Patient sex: F
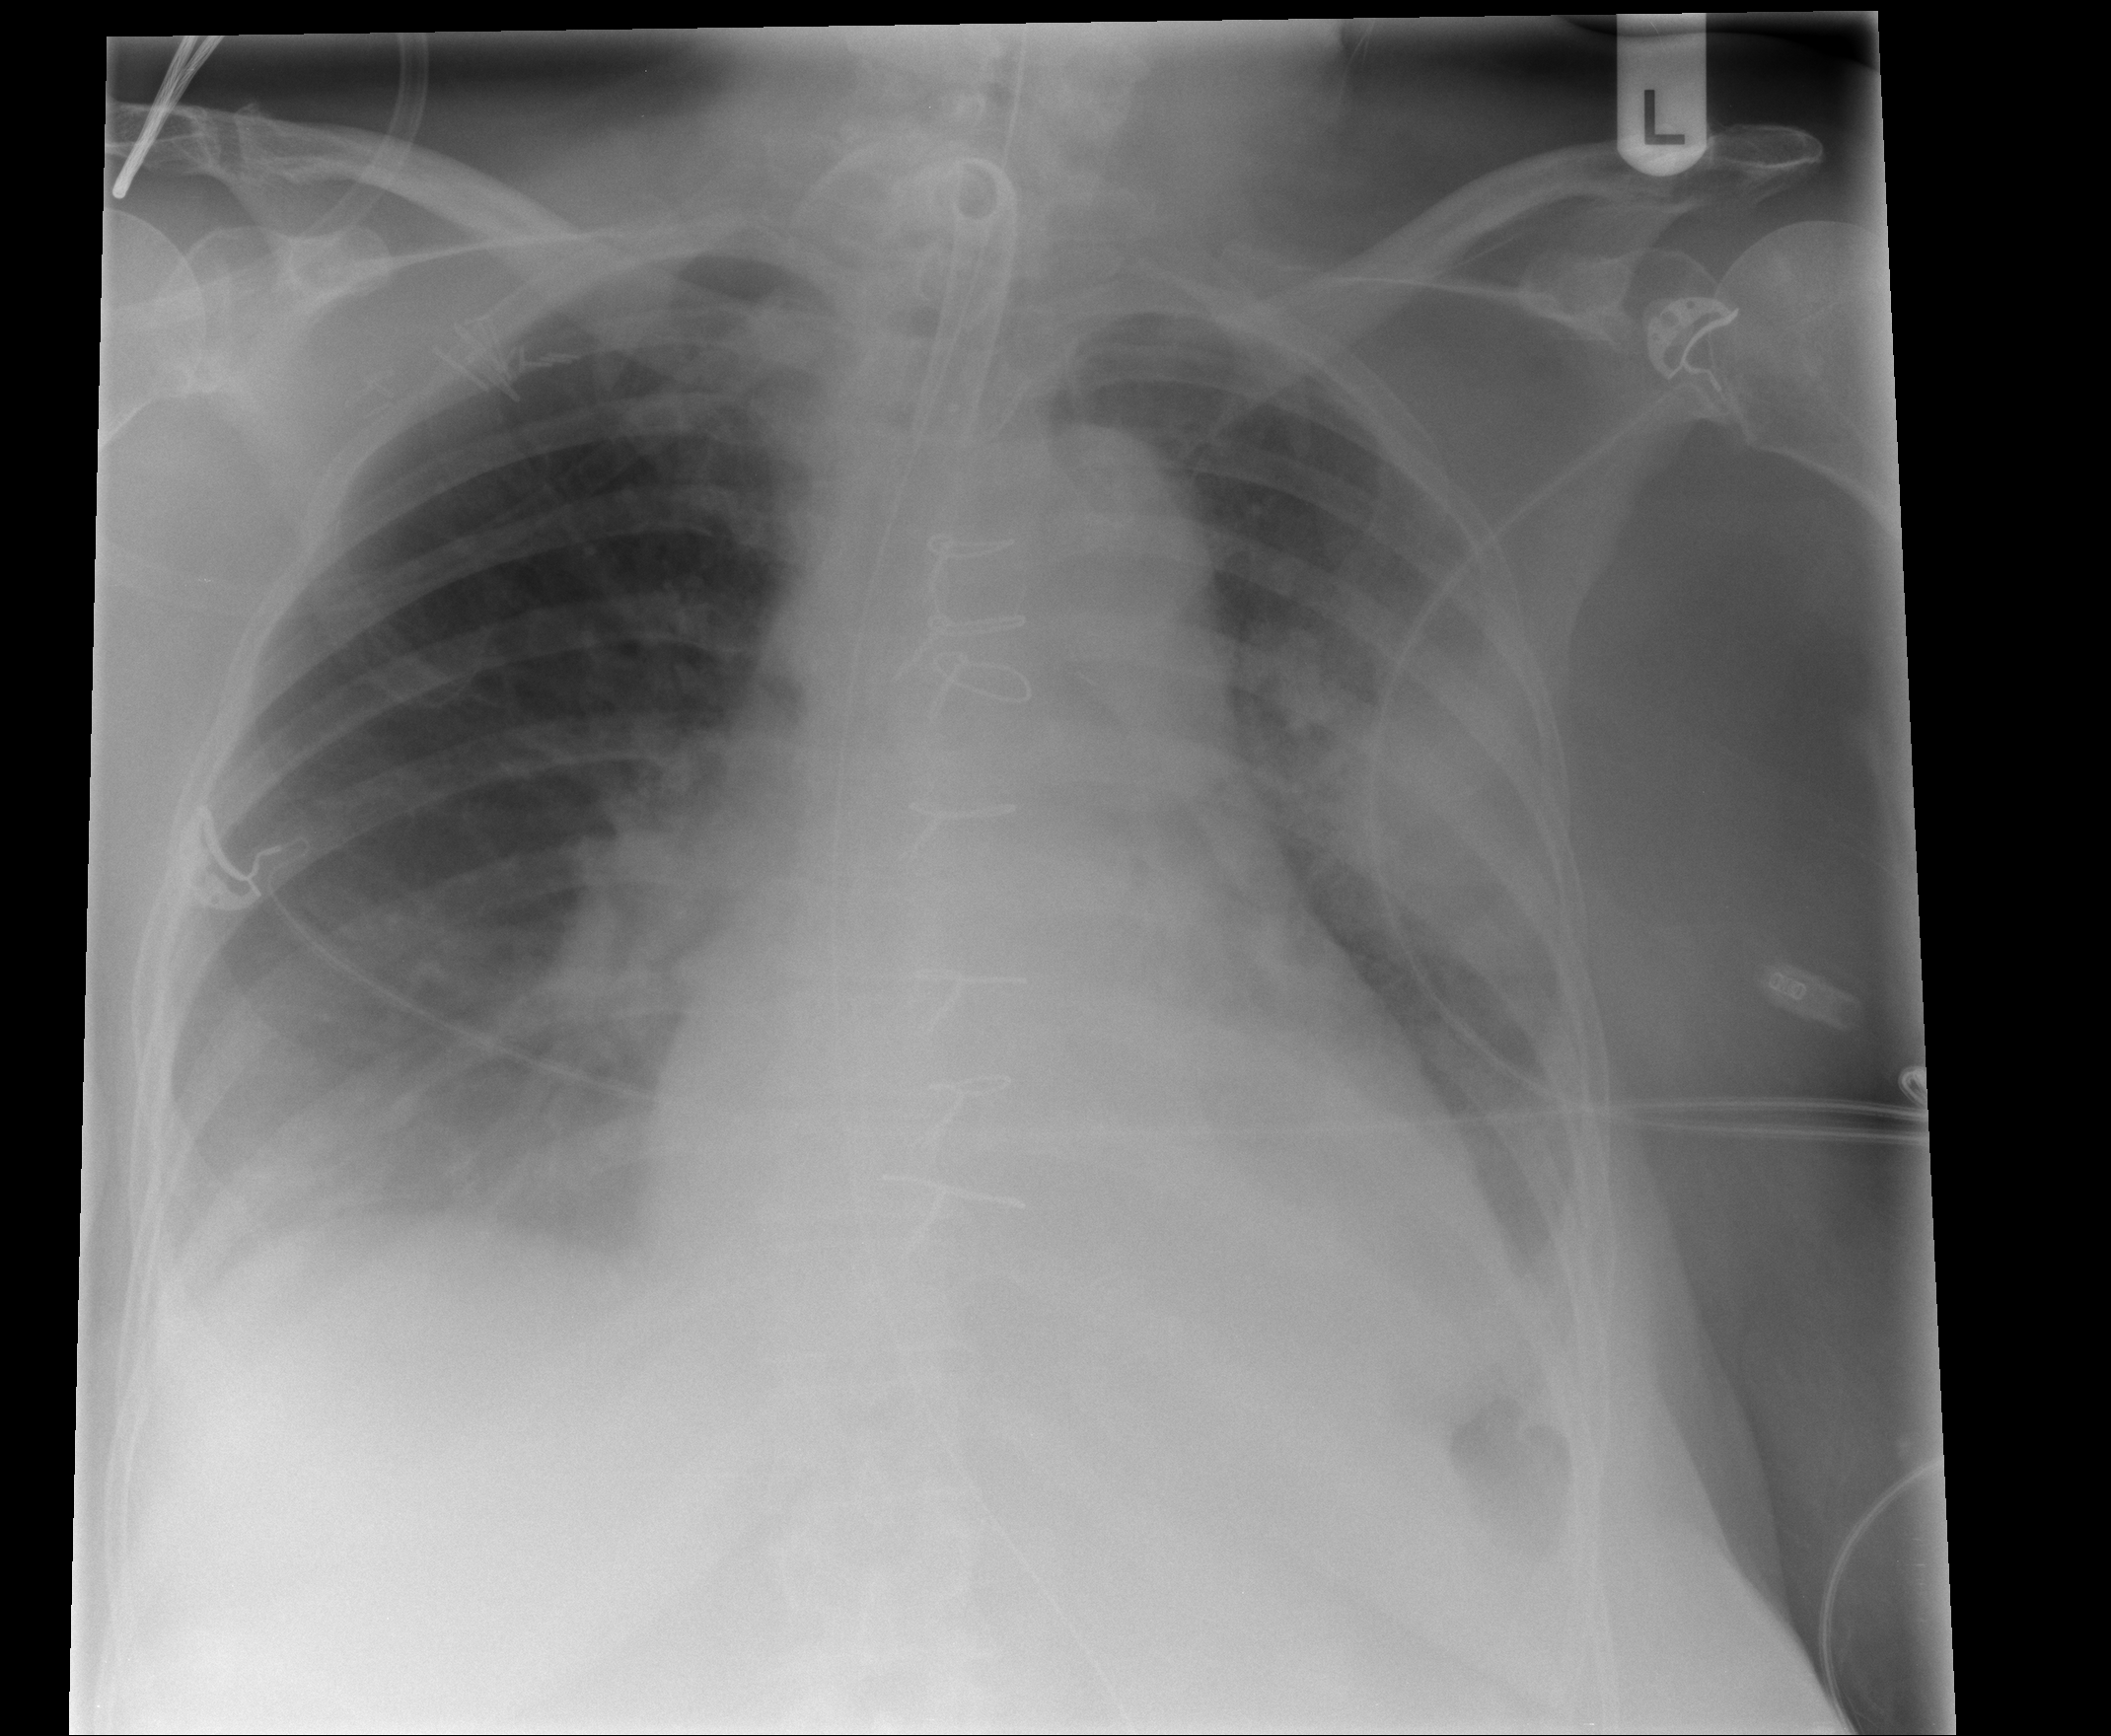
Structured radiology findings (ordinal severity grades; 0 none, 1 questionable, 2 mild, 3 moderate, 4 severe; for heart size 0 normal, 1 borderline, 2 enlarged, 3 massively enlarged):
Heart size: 2
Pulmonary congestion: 0
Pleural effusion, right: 2
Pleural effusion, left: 2
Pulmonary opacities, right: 1
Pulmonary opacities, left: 2
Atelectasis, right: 2
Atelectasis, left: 2